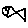
Label: fish